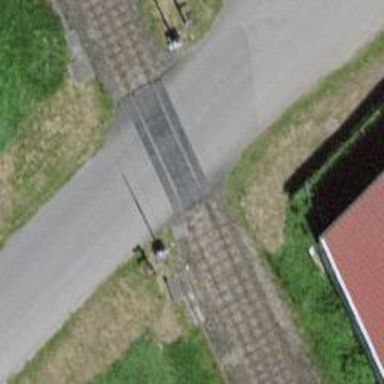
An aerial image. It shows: Level crossing along the railway.